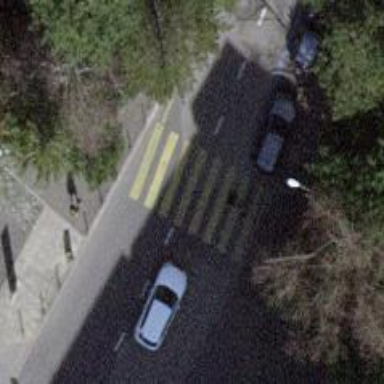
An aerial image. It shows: Marked crossing with zebra stripes on the road.